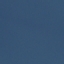
Land use / land cover: SeaLake